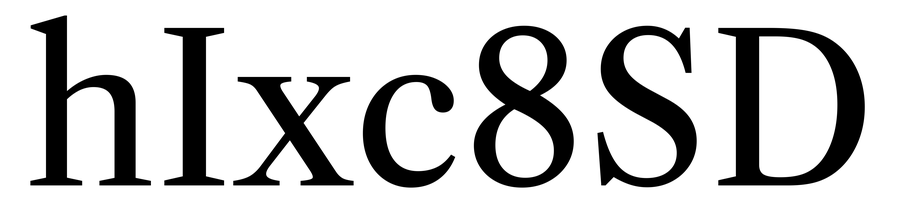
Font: LibreCaslonText_Regular